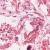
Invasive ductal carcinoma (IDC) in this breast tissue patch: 0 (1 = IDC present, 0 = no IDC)